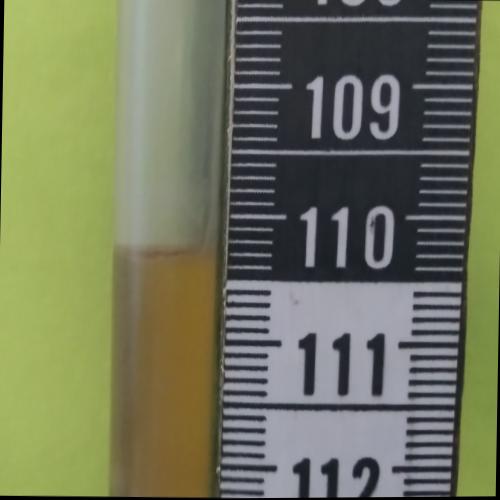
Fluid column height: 110.3 cm